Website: crate-barrel
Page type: payment
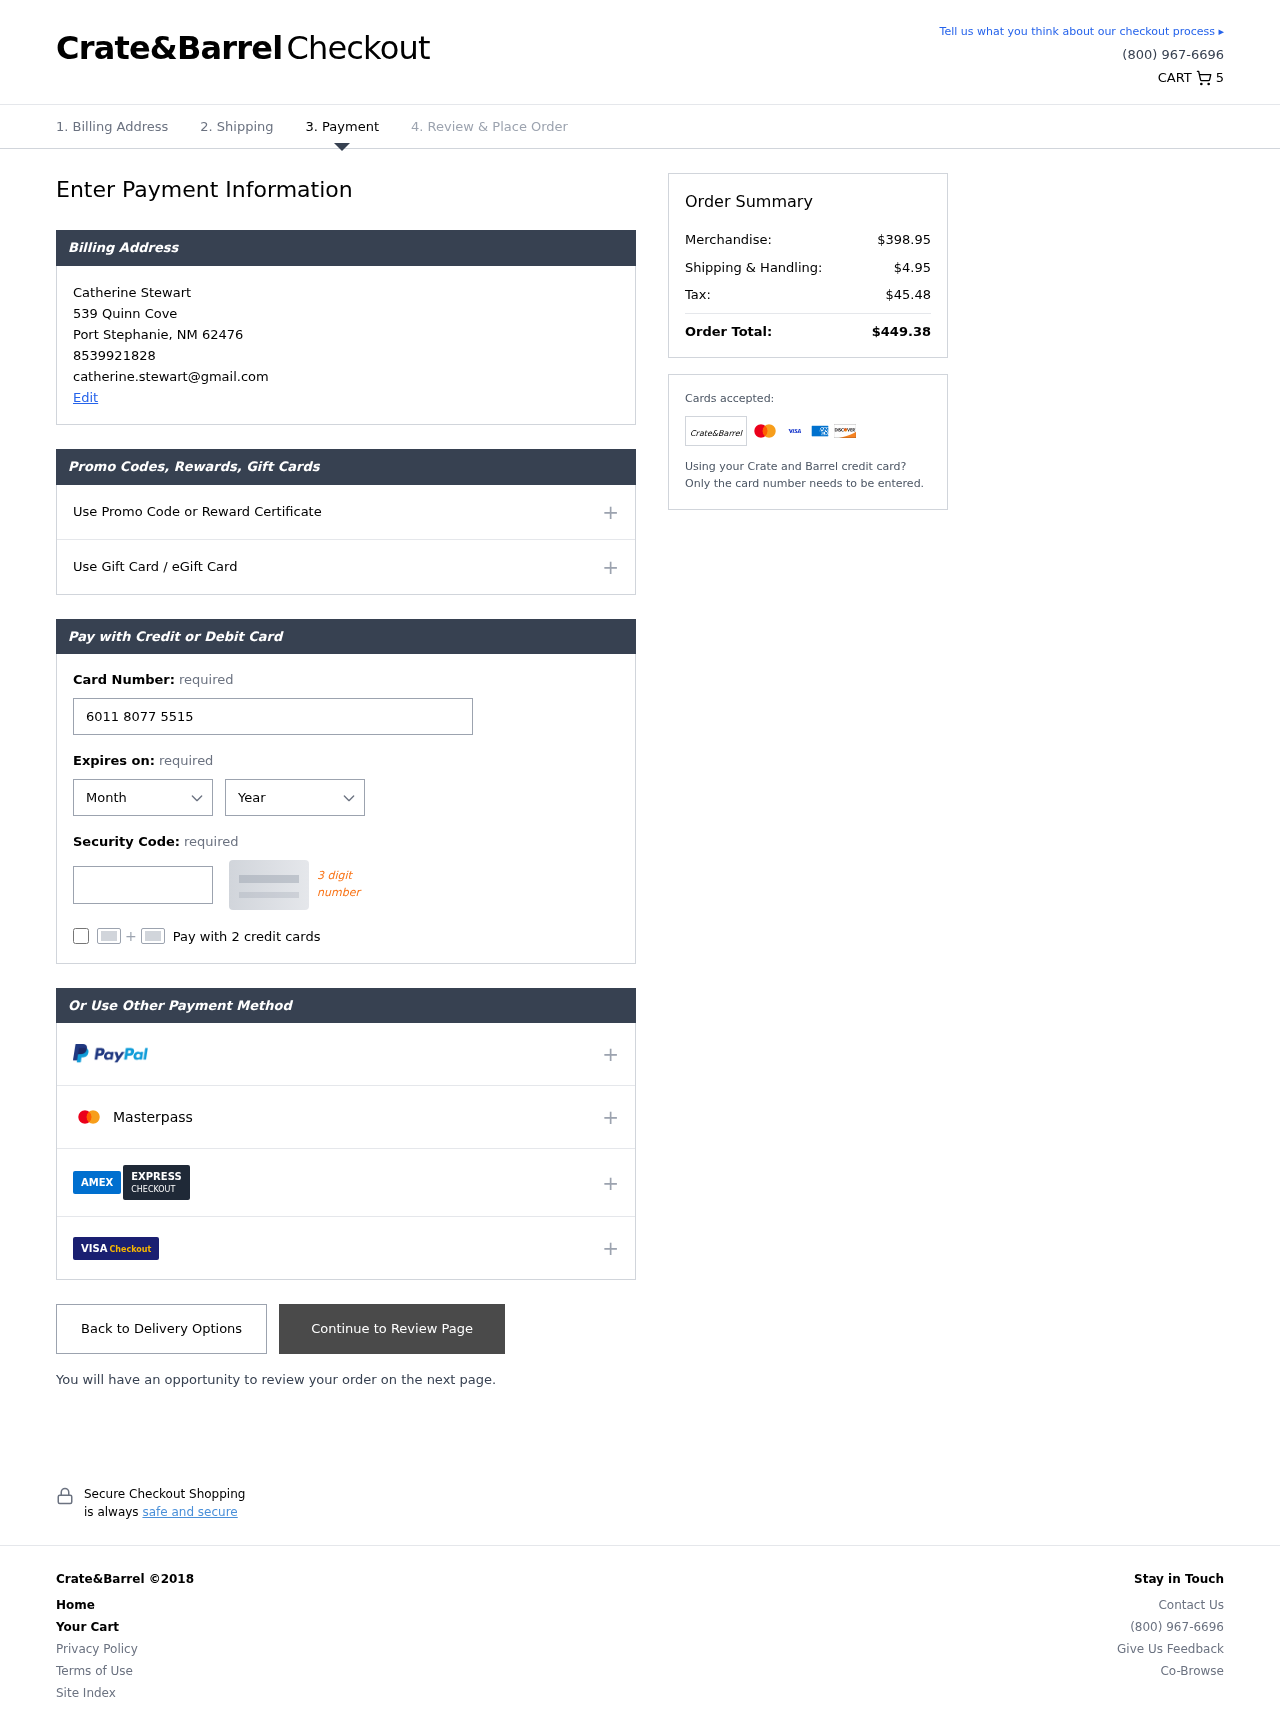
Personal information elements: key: PII_CARD_CVV
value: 242
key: PII_CARD_EXPIRY_MONTH
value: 10
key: PII_CARD_EXPIRY_YEAR
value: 30
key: PII_CARD_NUMBER
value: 6011 8077 5515 5670
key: PII_CITY
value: Port Stephanie
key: PII_EMAIL
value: catherine.stewart@gmail.com
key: PII_FULLNAME
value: Catherine Stewart
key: PII_PHONE
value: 8539921828
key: PII_POSTCODE
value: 62476
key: PII_STATE_ABBR
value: NM
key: PII_STREET
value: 539 Quinn Cove
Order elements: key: ORDER_NUM_ITEMS
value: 5
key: ORDER_SUBTOTAL
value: $398.95
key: ORDER_SHIPPING_COST
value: $4.95
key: ORDER_TAX
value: $45.48
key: ORDER_TOTAL
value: $449.38